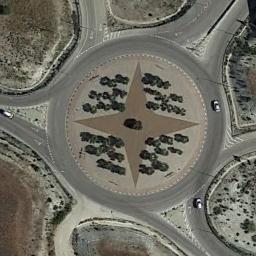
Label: roundabout